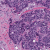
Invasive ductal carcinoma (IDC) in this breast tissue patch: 1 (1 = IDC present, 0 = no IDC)